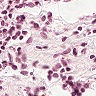
Metastatic tissue present: no